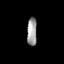
Tissue: prostate
Cell type: Epithelial cells
Senescence score: 0.7725
Nuclear area (px): 272
Mean DAPI intensity: 156.272